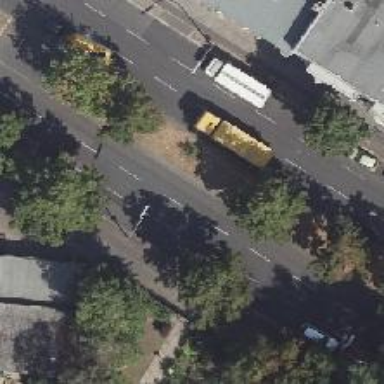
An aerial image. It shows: Public transport stop position.